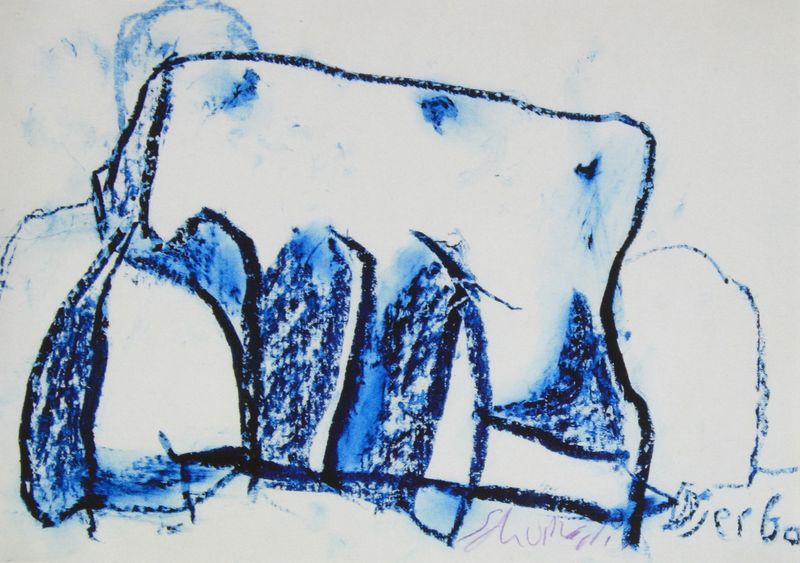
Titel: Djerba 13
Künstler: Emil Schumacher
Standort: Hagen
Institution: Emil Schumacher Stiftung
Schlagwörter: blau, dunkel, hell, kreide, licht, pastell, rücken, schwarz, skizze, weiss, zeichnung, tier, signatur, kontrast, beine, hellblau, abstrakt, grafik, graphik, linien, rand, dunkelblau, striche, umriss, abstrahiert, linie, kontur, form, konturen, strich, wachs, stier, elefant, ultramarin, wachsstift, wachsmalstift